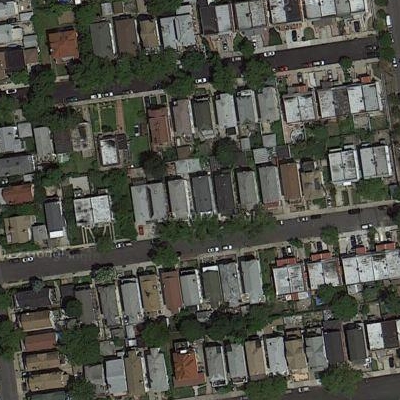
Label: Resident